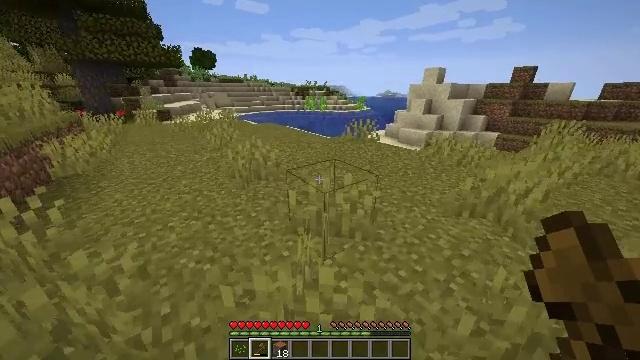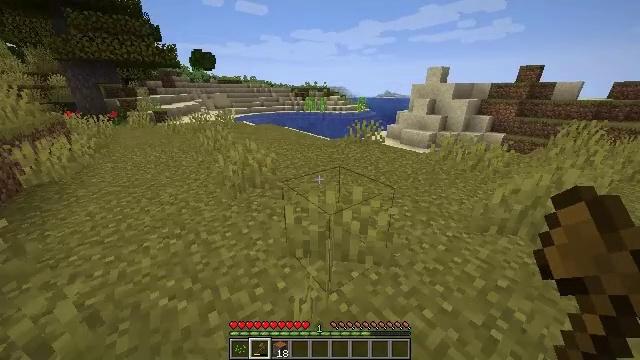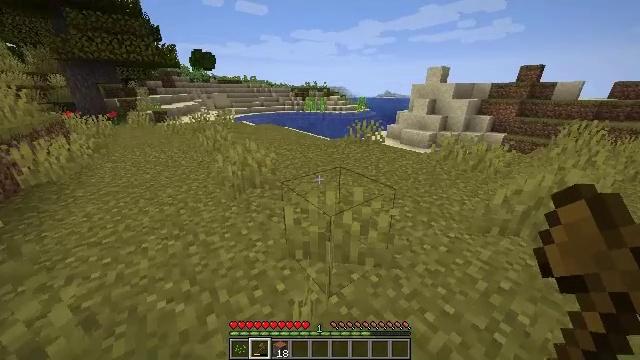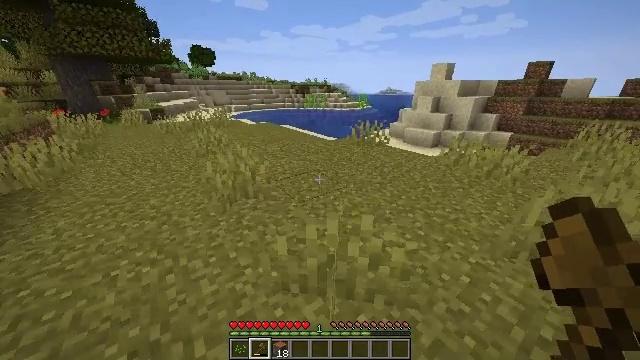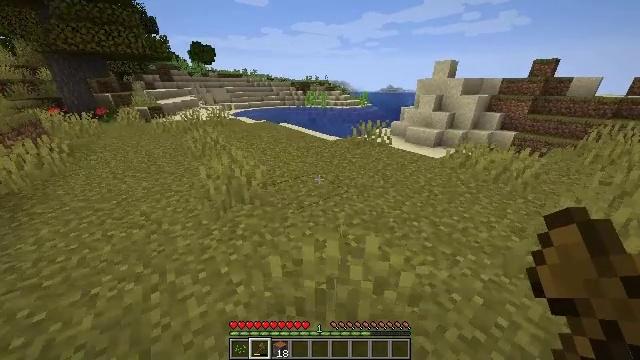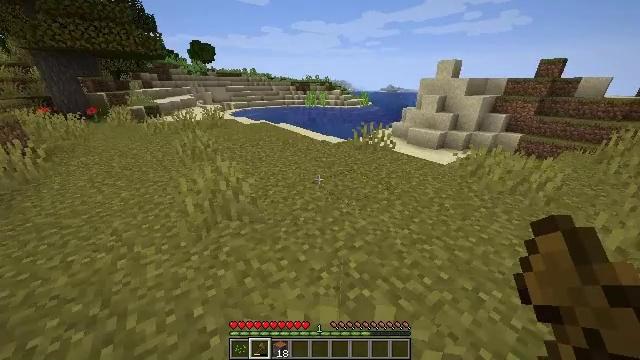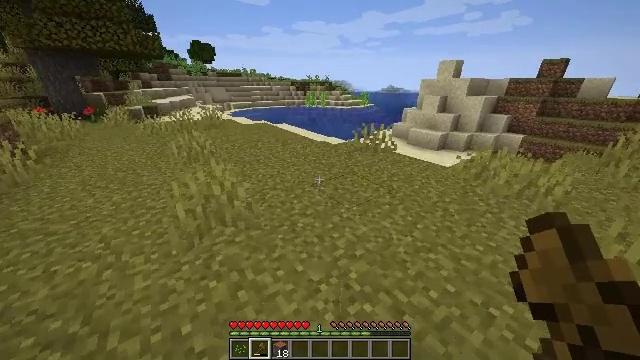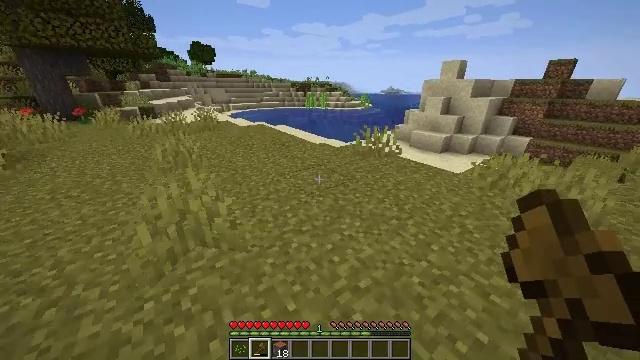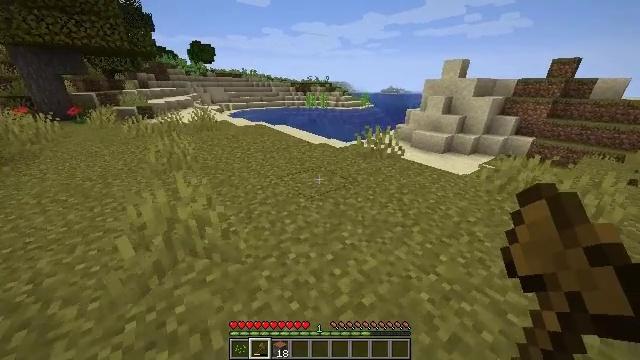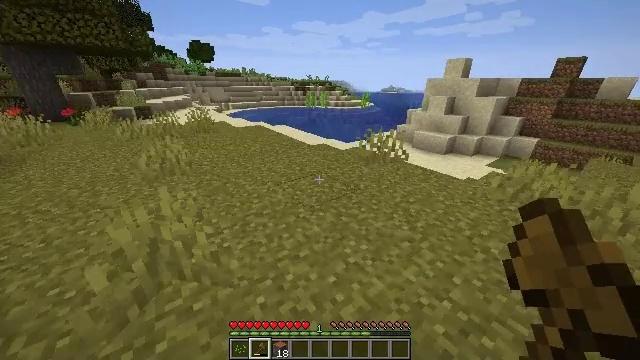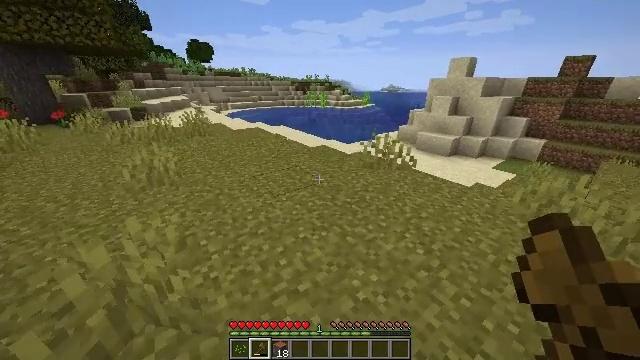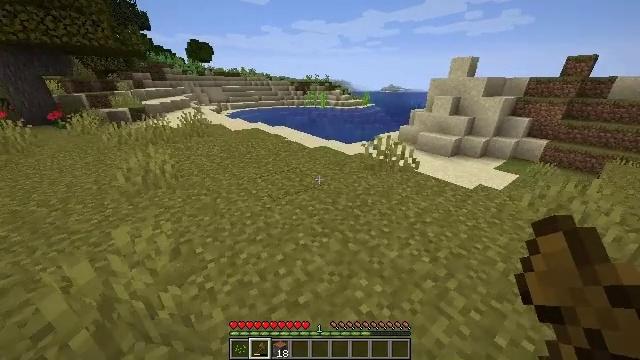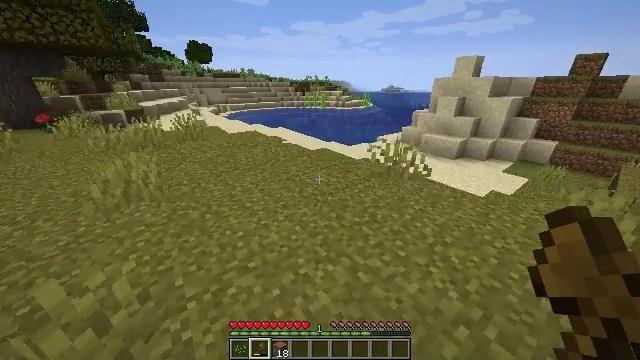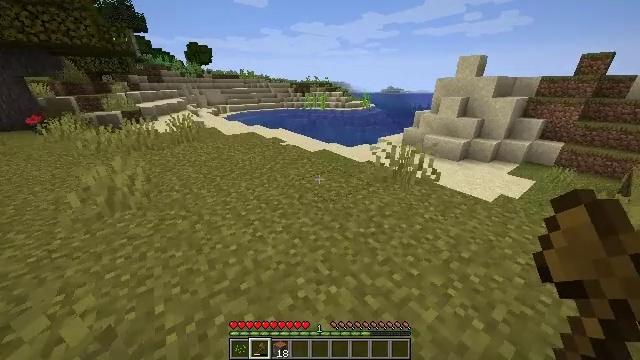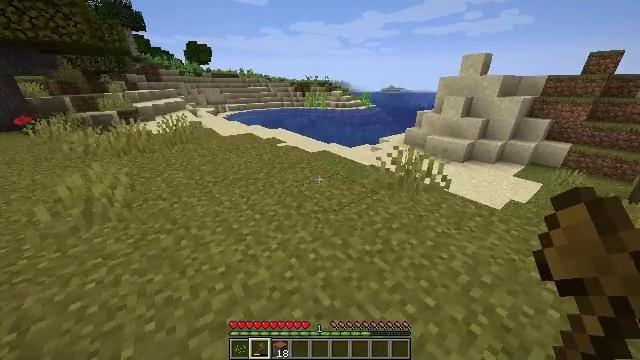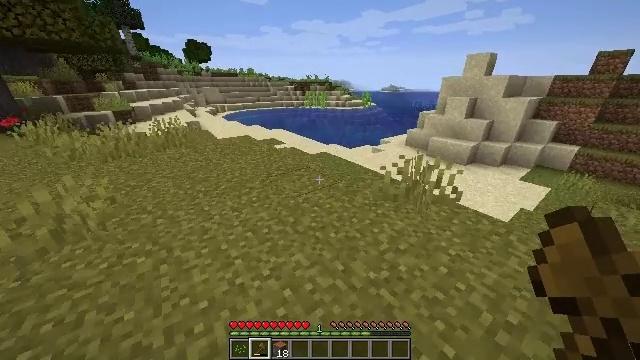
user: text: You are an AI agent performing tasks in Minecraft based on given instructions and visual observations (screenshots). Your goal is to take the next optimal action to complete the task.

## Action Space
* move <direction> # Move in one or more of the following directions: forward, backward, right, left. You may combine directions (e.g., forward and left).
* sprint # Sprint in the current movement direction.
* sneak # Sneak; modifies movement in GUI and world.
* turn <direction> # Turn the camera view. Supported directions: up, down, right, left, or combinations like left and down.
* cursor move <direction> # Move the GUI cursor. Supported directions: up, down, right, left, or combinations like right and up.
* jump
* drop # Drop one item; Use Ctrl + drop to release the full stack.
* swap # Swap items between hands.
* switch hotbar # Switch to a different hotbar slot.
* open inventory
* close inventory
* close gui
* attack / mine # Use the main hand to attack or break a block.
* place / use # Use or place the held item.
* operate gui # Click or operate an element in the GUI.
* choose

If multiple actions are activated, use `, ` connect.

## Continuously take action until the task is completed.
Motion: motion action
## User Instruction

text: Gather sand from the desert.
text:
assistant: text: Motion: move forward, sprint
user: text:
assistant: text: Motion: move forward, sprint
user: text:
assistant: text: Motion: move forward, sprint
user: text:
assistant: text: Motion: move forward
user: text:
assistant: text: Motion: move forward
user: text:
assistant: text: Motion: move forward
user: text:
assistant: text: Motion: move forward
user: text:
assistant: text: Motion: move forward
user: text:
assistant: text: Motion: move forward
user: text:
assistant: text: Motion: move forward
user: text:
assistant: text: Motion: move forward
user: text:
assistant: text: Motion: move forward
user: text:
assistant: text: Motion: move forward
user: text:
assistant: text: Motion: move forward
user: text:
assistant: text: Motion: move forward
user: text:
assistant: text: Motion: move forward
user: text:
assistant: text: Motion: move forward
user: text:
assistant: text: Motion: move forward
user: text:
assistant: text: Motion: move forward
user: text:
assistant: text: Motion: move forward
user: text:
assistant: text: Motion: move forward
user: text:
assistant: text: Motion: move forward
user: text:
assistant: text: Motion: move forward and move right
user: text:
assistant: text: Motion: move forward and move right
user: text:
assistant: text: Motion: move forward and move right
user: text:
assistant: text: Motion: move forward and move right
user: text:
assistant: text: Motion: move forward and move right
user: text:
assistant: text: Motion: move forward and move right, turn right and down
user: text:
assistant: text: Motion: move forward and move right, turn right and down
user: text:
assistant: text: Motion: move forward and move right